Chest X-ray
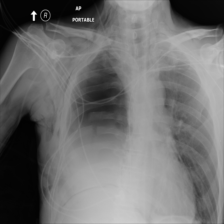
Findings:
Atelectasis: negative
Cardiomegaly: negative
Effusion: negative
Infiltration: negative
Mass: negative
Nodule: negative
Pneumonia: negative
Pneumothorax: negative
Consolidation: negative
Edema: negative
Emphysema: negative
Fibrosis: negative
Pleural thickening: negative
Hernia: negative